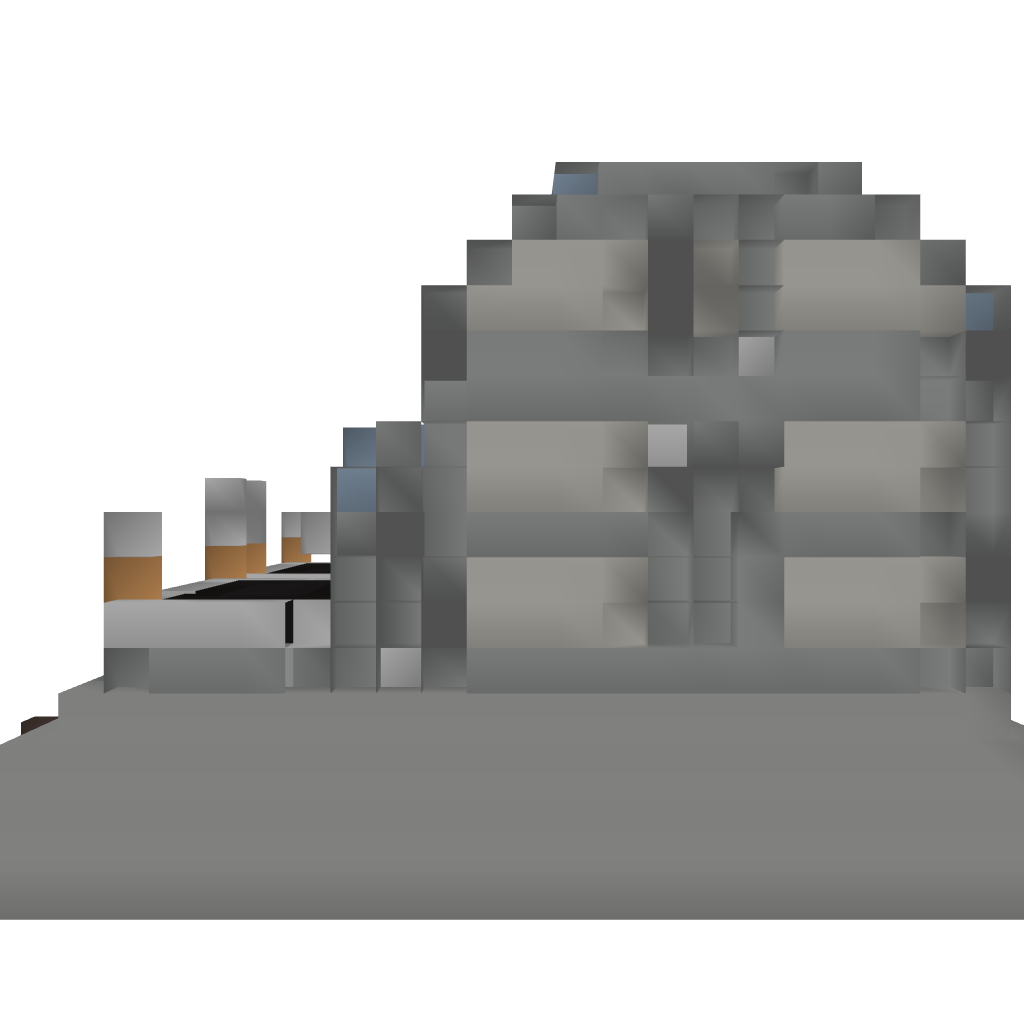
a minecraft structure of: Mountain house